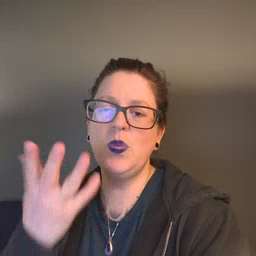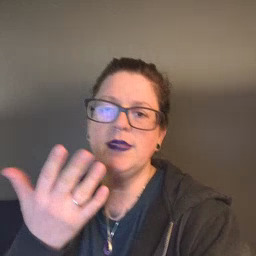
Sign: wait